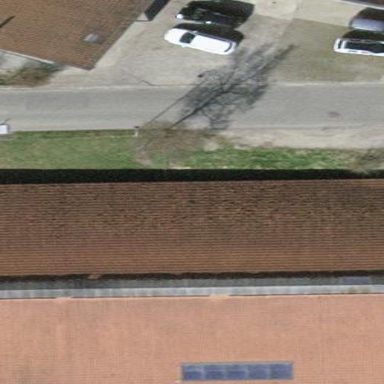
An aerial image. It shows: Farm auxiliary building with gabled roof.